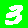
Digit: 3